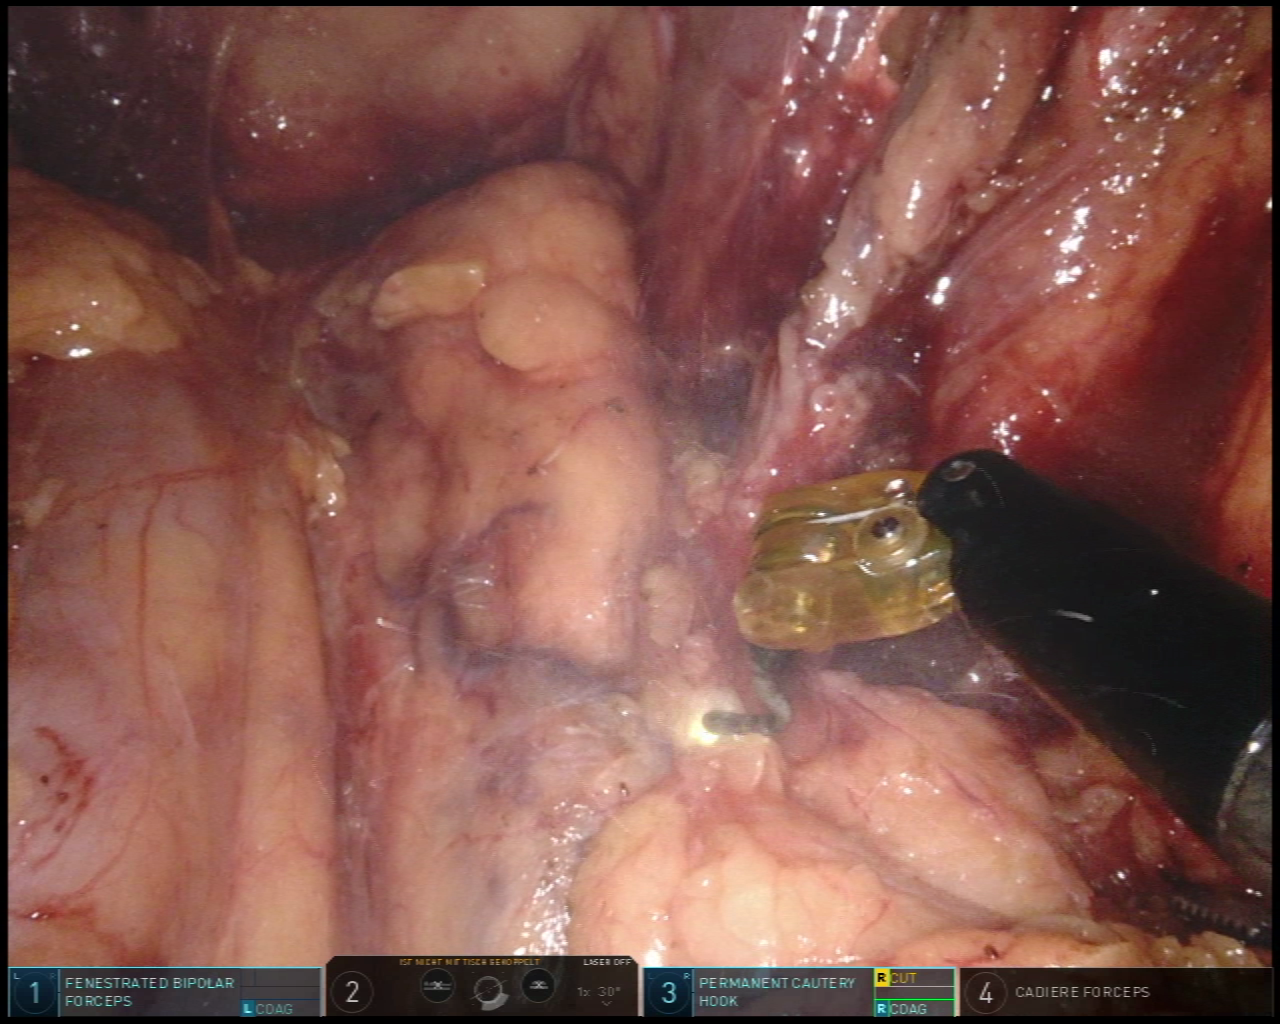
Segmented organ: ureter
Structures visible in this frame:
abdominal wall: no
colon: yes
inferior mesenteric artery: no
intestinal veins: no
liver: no
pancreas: no
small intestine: no
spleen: no
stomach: no
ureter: yes
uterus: no
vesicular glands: no